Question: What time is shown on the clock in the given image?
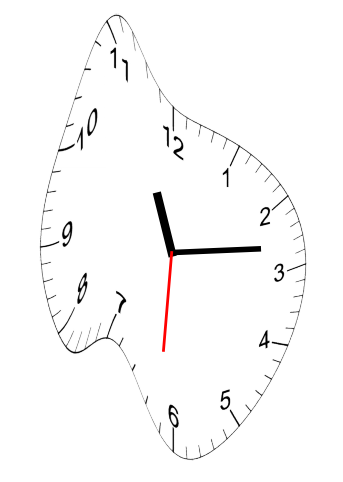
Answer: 11:13:31